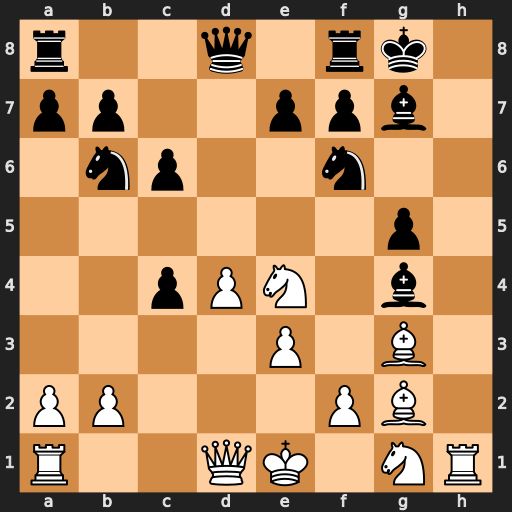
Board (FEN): r2q1rk1/pp2ppb1/1np2n2/6p1/2pPN1b1/4P1B1/PP3PB1/R2QK1NR
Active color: w
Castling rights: KQ
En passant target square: -
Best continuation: Nxf6+ exf6 Qxg4